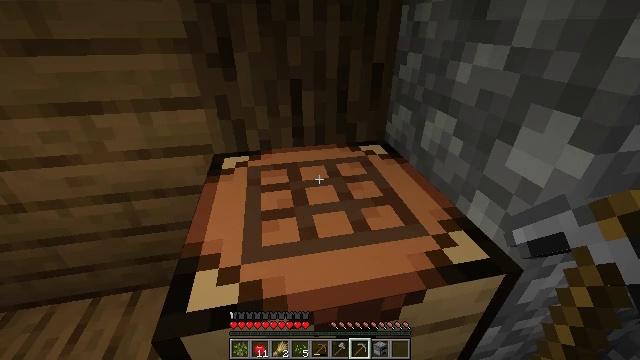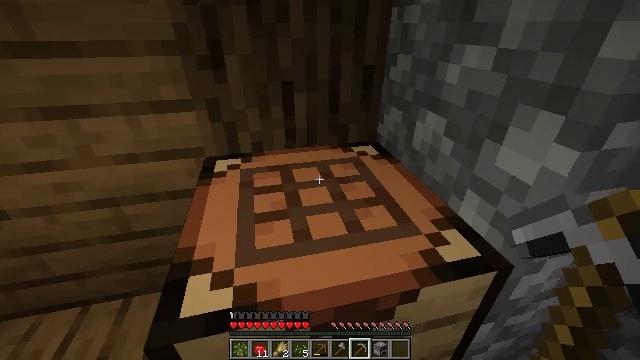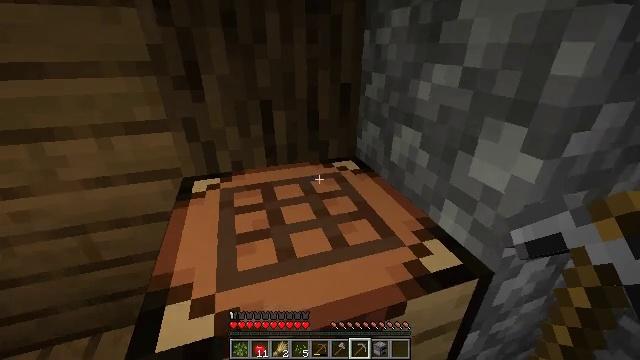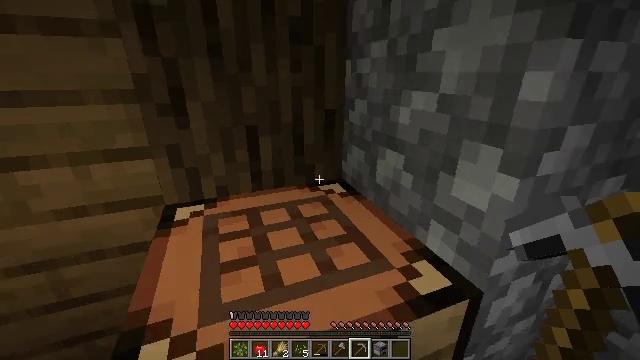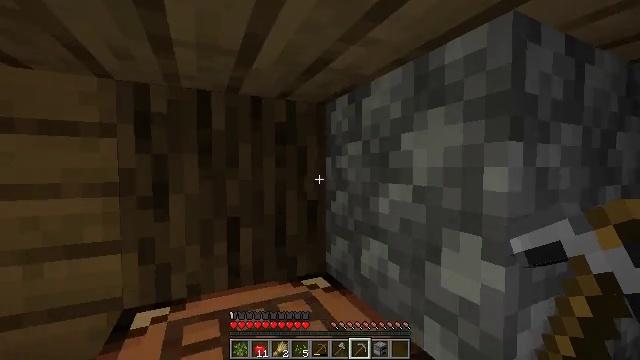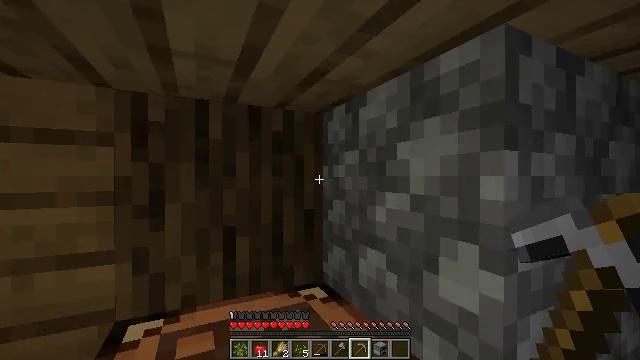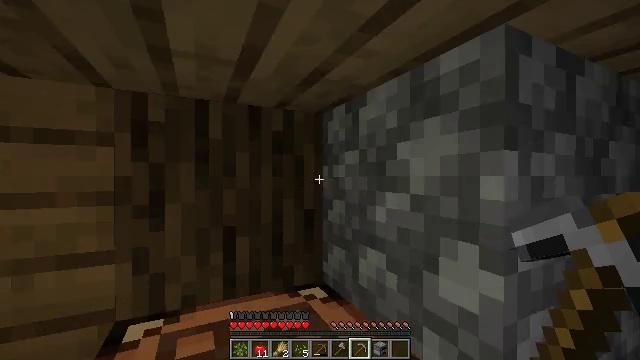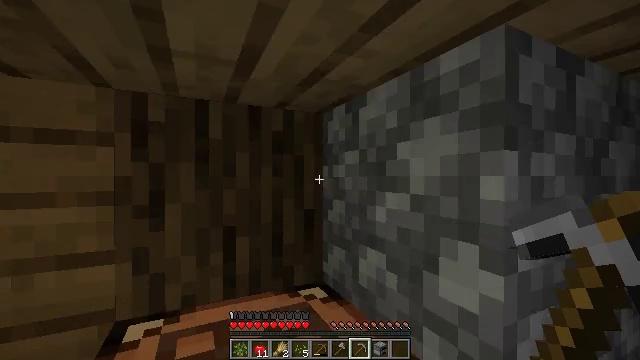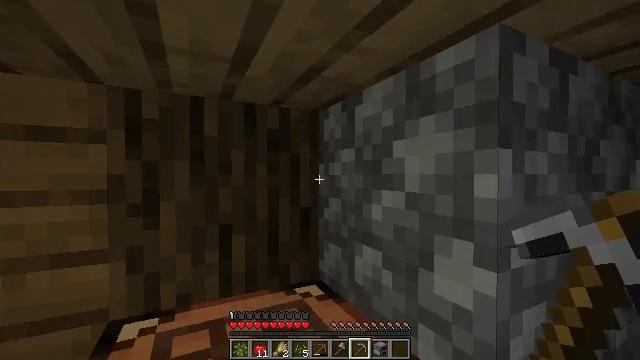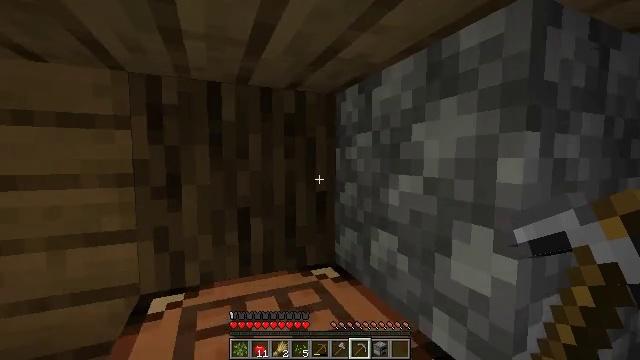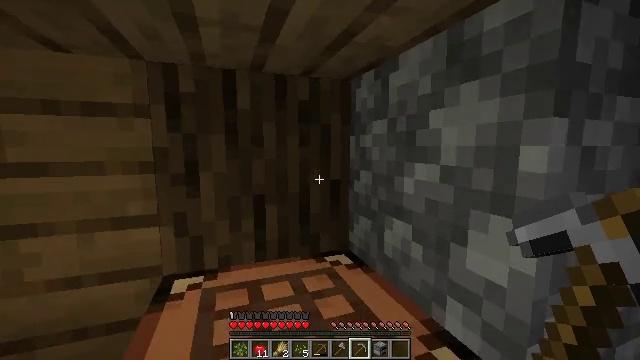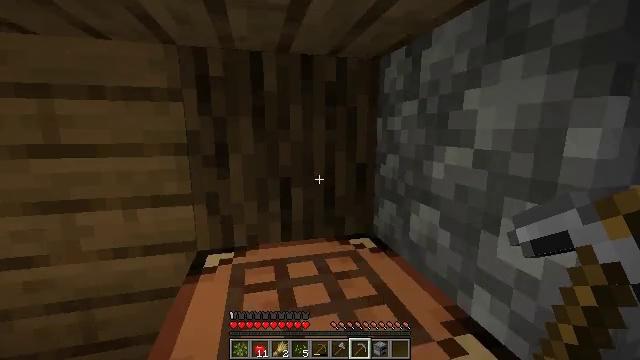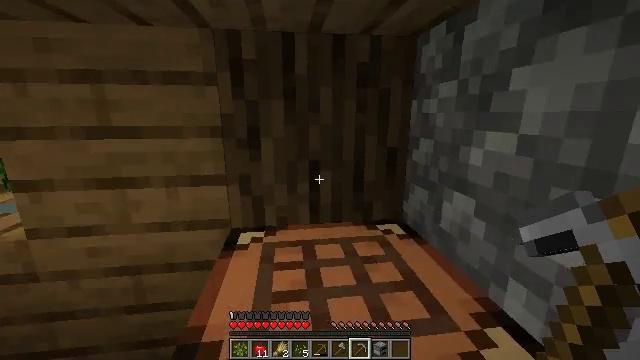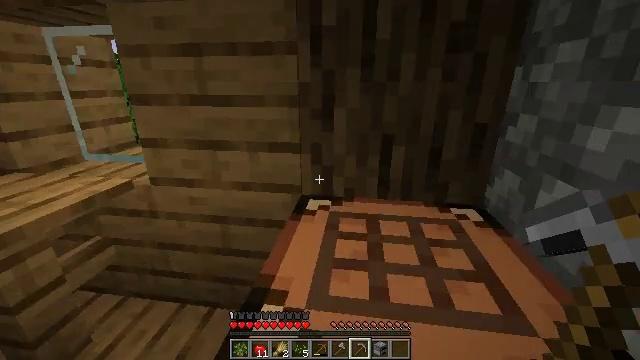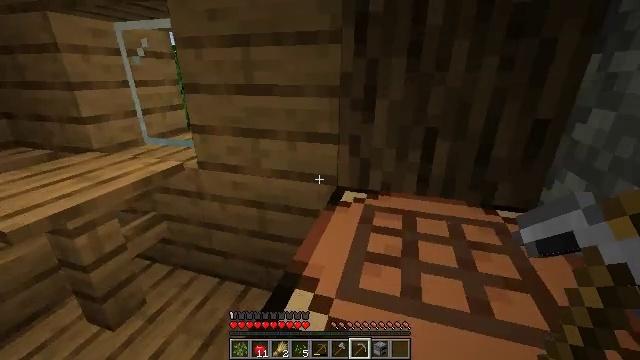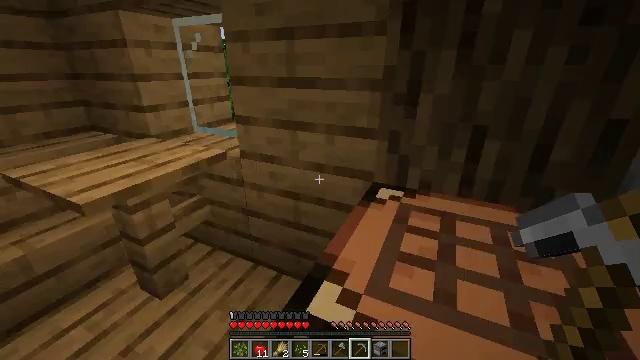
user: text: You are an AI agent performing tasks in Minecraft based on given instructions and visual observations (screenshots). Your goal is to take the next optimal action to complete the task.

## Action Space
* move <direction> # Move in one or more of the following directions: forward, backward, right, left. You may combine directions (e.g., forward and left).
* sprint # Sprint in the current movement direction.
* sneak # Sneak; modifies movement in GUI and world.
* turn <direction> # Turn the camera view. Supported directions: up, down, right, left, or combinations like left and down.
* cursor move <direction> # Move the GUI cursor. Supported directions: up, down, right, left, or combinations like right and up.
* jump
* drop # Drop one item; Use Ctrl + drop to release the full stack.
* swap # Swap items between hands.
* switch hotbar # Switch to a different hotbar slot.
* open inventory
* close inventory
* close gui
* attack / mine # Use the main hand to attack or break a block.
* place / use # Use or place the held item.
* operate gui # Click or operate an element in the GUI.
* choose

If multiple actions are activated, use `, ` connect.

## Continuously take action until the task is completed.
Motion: motion action
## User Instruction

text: Reclaim the grass path segment.
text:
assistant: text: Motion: turn right
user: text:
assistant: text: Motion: turn right and up
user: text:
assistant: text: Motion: turn right and up
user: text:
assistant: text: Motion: turn right and up
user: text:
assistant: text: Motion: turn up
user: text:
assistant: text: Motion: no_op
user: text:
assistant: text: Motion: no_op
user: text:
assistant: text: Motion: no_op
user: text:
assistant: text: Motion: turn left and down
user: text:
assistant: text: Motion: turn left and down
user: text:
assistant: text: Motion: turn left and down
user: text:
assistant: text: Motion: turn left and down
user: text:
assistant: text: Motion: turn left and down
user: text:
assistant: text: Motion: turn left and down
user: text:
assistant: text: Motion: turn left and down
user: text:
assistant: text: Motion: turn left and down
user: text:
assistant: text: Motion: turn left
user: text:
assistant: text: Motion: turn left
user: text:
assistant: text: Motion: turn left
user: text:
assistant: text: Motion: turn left
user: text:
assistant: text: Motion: no_op
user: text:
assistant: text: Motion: no_op
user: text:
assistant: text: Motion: no_op
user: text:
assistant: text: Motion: no_op
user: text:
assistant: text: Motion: no_op
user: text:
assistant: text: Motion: no_op
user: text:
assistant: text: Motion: turn left
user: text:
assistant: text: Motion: turn left
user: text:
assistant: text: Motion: turn left and up
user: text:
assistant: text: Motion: turn left